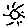
Label: sun